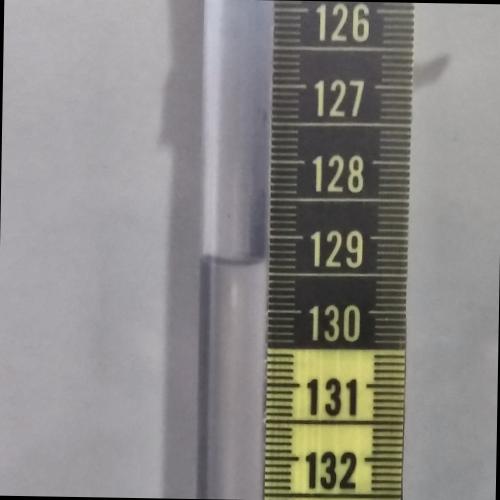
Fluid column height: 129.3 cm